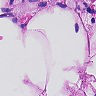
Metastatic tissue present: no